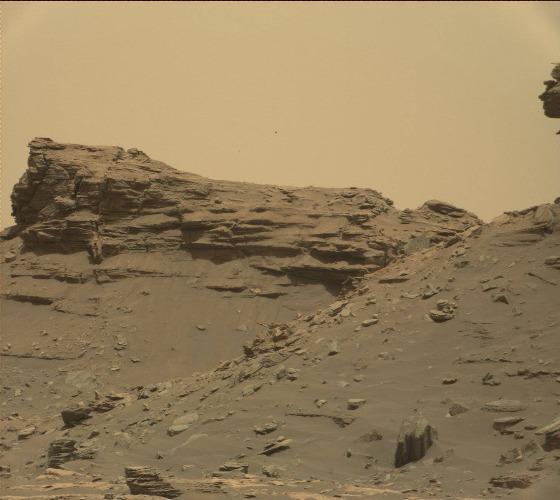
Terrain classes present: Bedrock, Gravel / Sand / Soil, Rock, Shadow, Sky / Distant Mountains